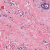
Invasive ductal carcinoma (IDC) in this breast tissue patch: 1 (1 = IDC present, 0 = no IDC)